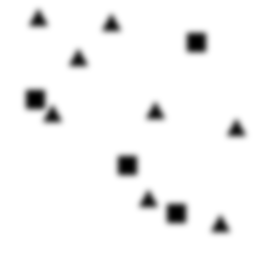
Squares: 4
Triangles: 8
Stars: 0
Total shapes: 12